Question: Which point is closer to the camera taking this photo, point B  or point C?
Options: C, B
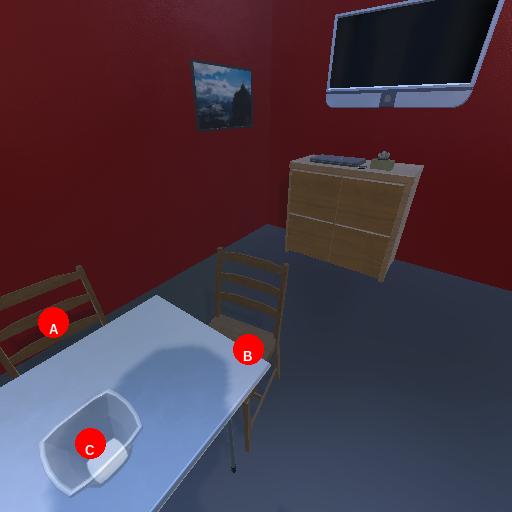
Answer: C